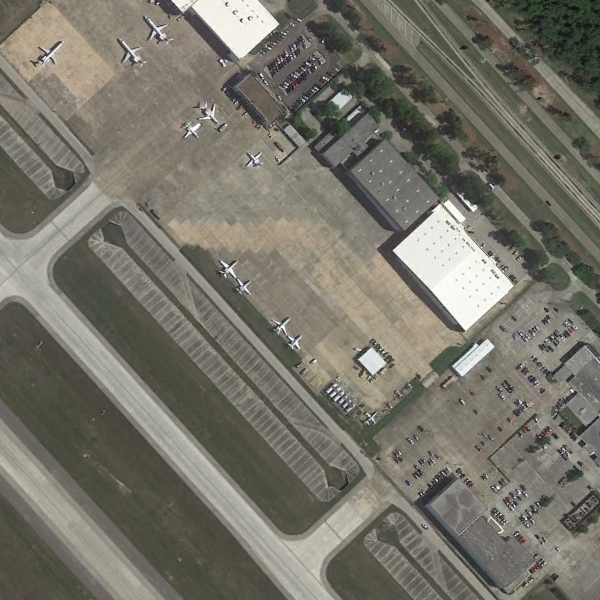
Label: Airport